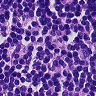
Metastatic tissue present: no